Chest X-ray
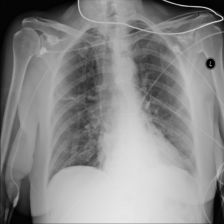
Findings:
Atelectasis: negative
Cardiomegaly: negative
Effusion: negative
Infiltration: negative
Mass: negative
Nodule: negative
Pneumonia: positive
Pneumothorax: negative
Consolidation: negative
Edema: negative
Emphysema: negative
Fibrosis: negative
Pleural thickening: positive
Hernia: negative